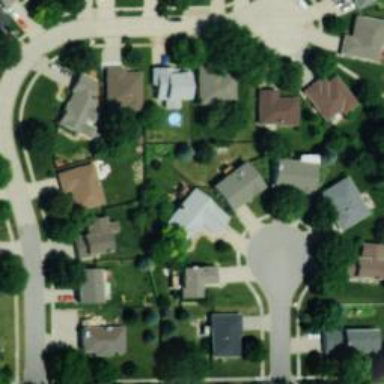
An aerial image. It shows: Neighborhood.